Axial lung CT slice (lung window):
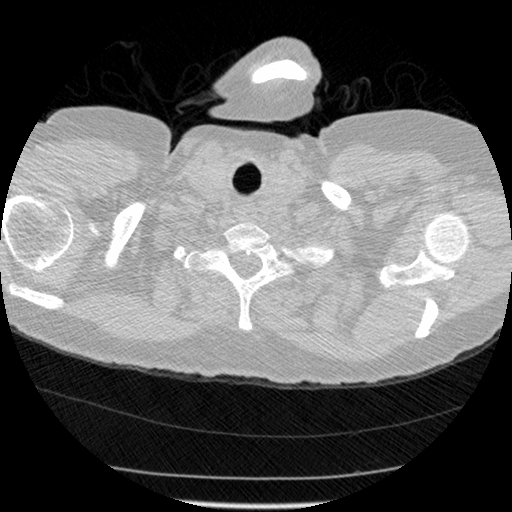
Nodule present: no